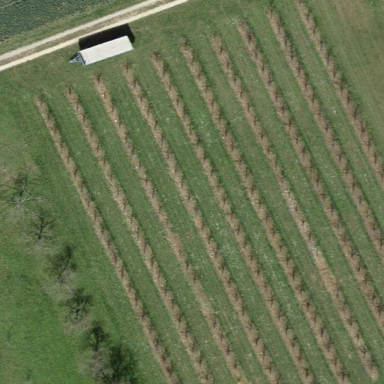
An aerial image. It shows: Orchard.